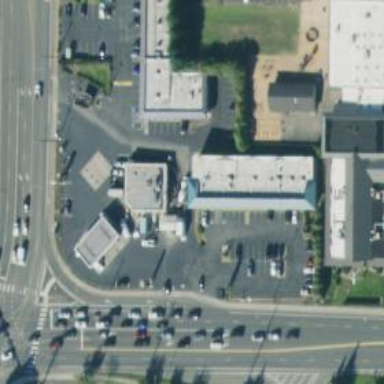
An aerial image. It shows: Healthcare clinic.